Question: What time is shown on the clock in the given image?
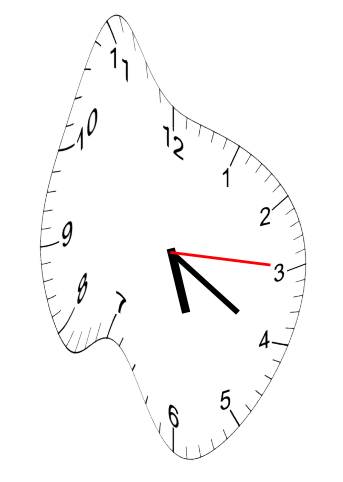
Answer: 05:20:15